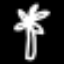
Label: palm tree